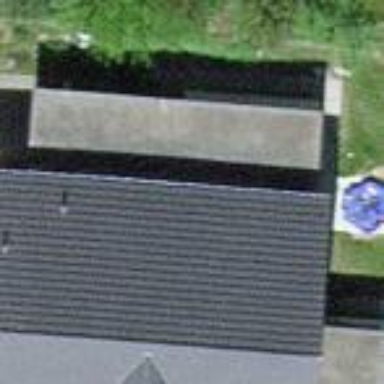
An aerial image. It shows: Simple house.